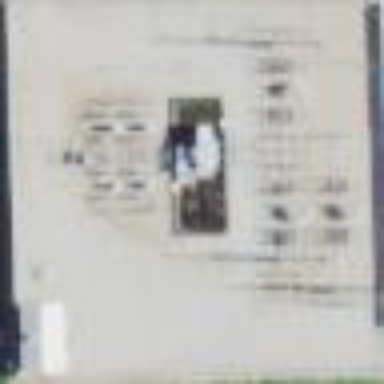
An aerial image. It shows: Power substation.